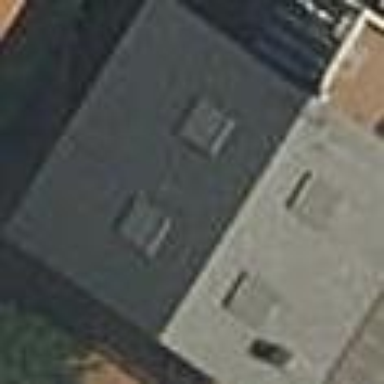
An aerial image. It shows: Hipped roof house.